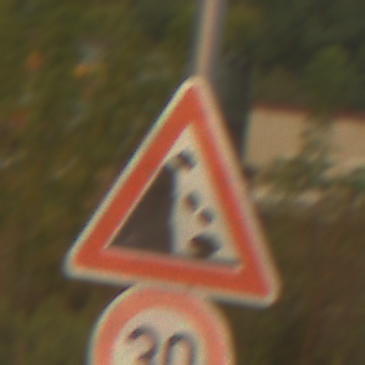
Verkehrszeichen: SteinschlagLinks
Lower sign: Geschwindigkeit30
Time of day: SunriseSunset
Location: Outdoor (Suburban)
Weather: PartlyCloudy
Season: NotSpecified
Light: Natural